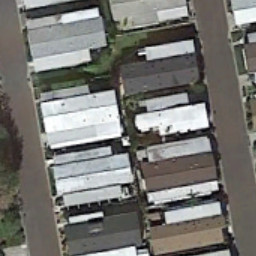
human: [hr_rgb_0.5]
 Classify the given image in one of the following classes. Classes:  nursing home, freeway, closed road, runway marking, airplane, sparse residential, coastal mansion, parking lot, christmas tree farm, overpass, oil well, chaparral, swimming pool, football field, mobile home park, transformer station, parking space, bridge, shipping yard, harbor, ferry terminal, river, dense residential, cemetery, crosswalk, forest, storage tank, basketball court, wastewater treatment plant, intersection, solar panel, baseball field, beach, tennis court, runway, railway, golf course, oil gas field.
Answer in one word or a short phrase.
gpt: mobile home park